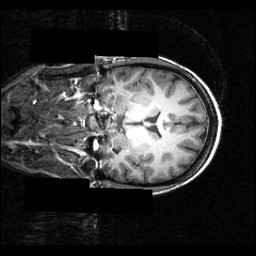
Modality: T1w
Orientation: coronal
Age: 24
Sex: female
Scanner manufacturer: siemens
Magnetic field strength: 3.951 T
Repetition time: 1.5 s
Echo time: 0.00335 s